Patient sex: M
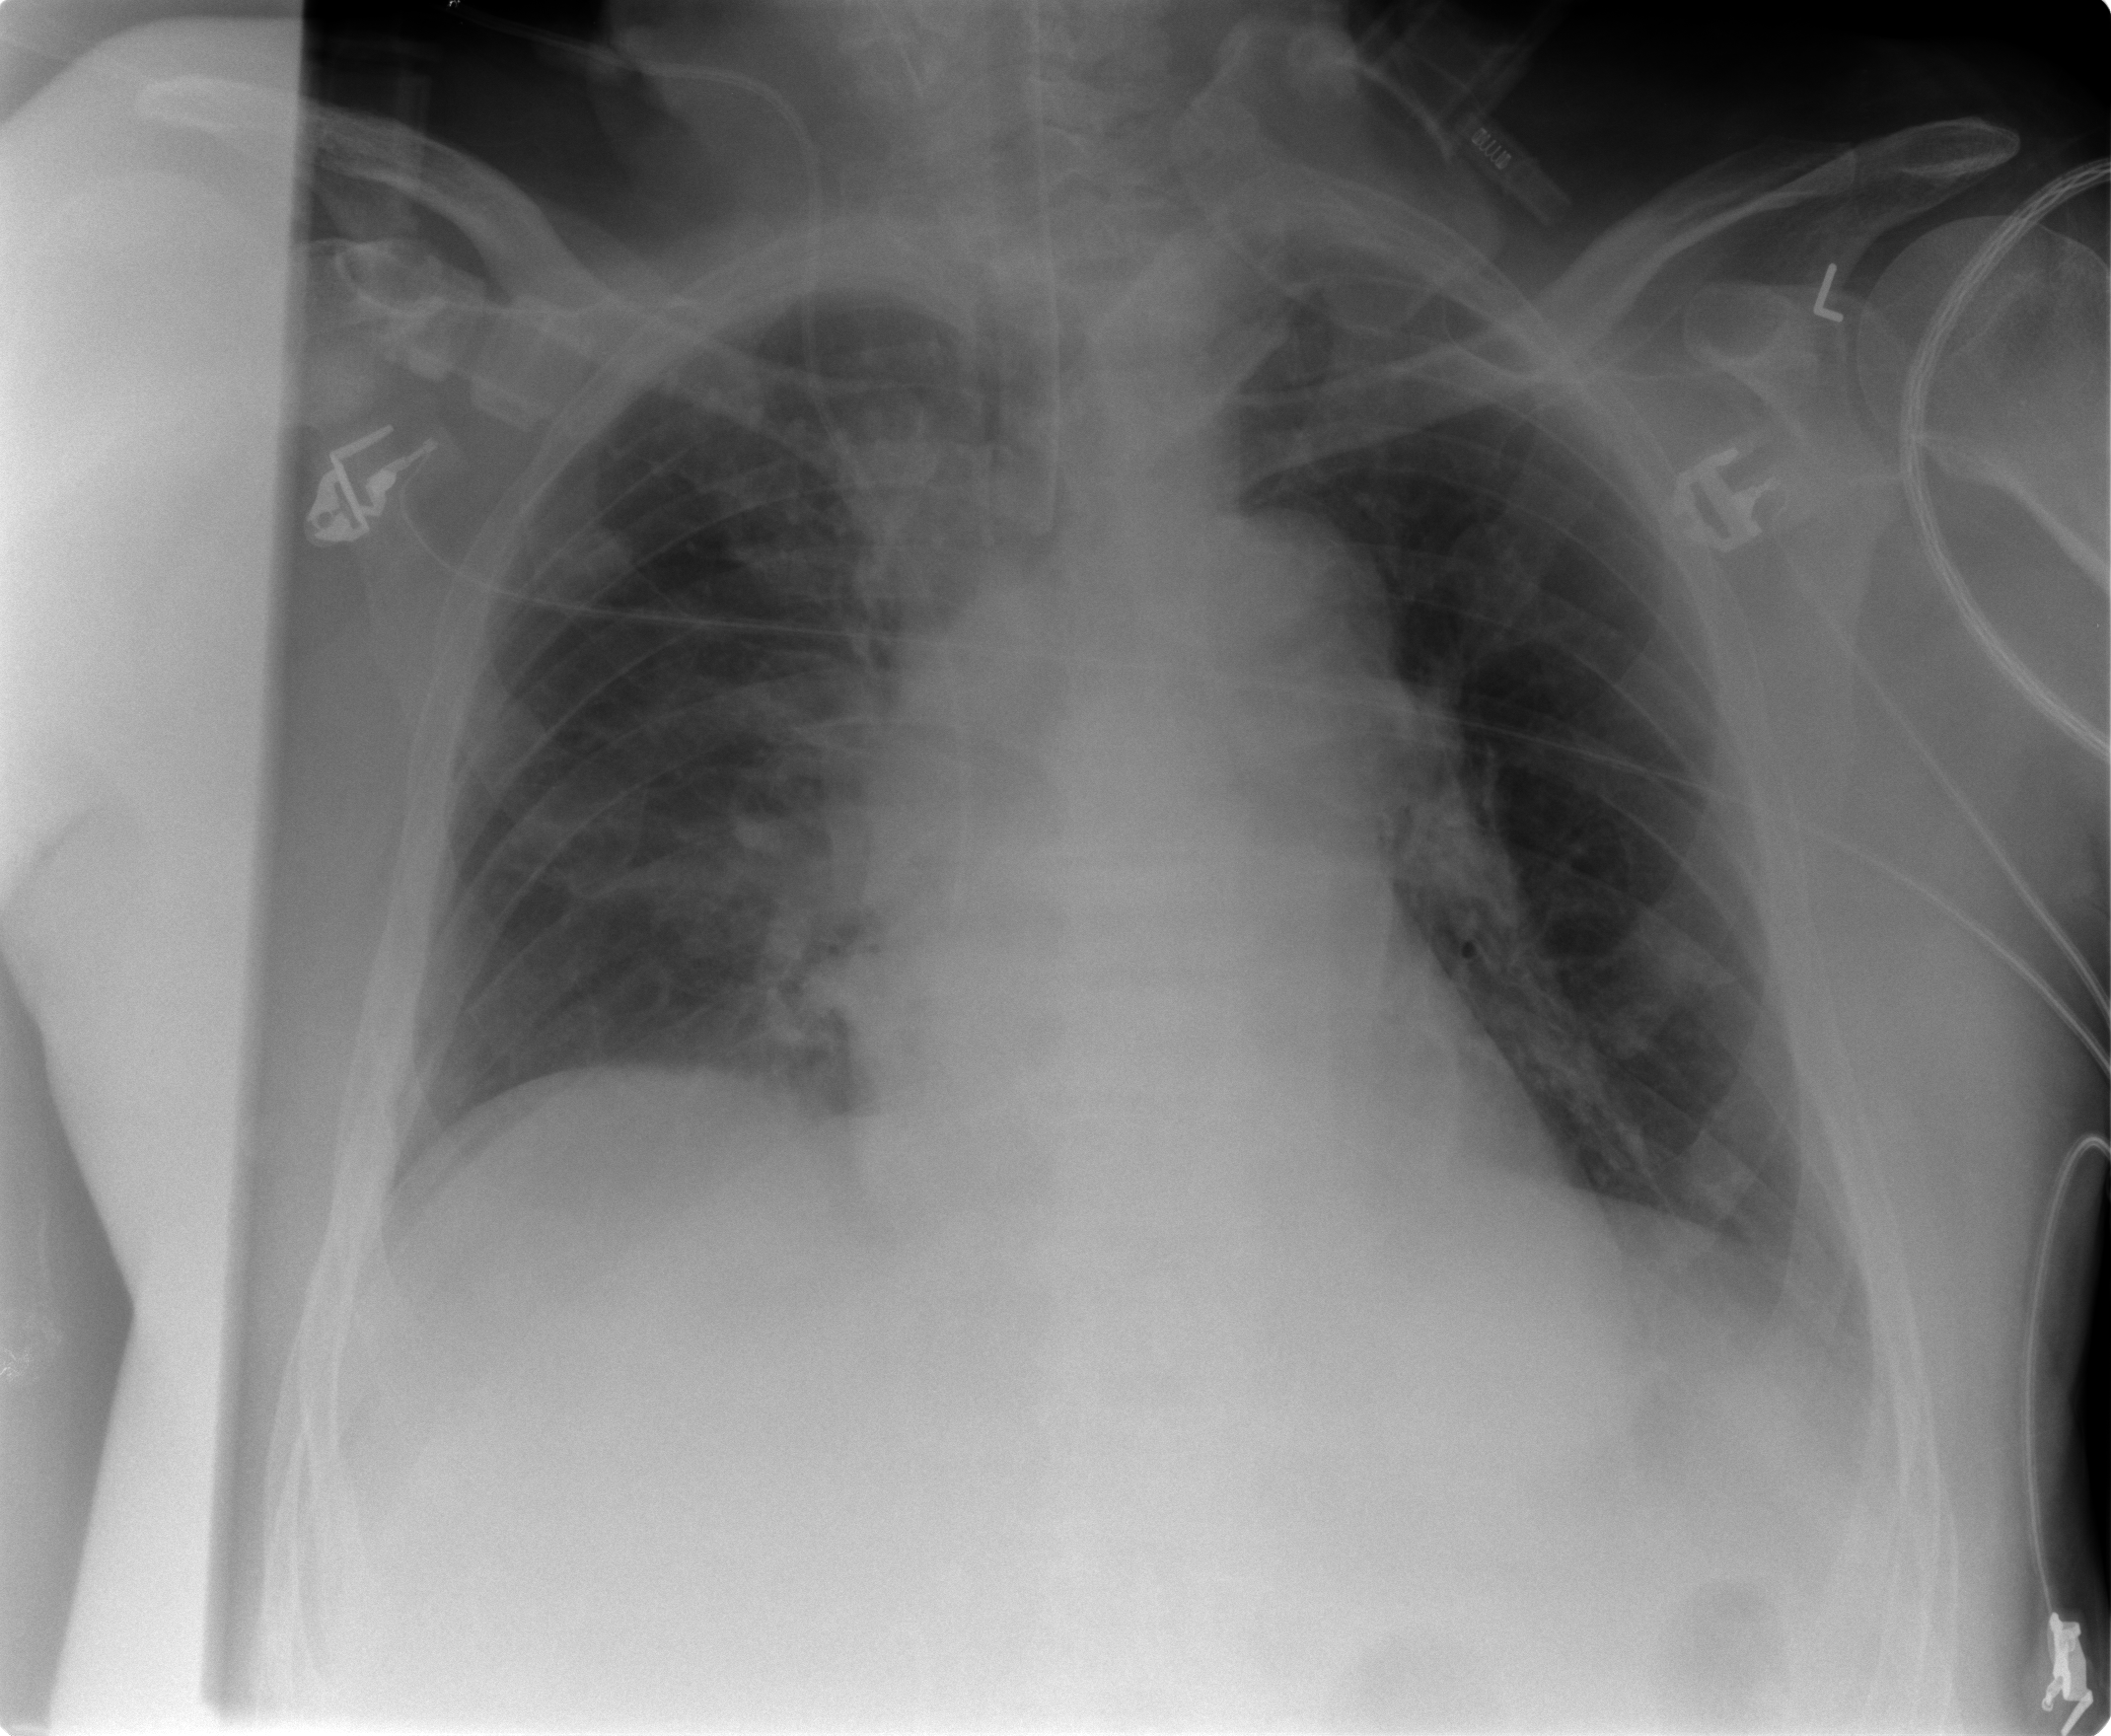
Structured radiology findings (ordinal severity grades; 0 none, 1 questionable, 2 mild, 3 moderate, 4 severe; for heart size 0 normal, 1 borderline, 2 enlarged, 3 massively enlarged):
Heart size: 0
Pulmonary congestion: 2
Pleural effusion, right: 0
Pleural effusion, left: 0
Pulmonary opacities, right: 3
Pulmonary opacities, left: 1
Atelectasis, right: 0
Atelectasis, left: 2